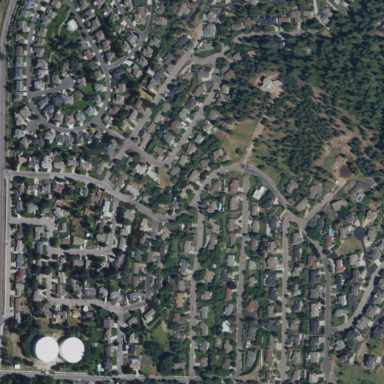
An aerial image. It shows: This residential area consists of single-family homes.